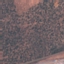
Label: PermanentCrop